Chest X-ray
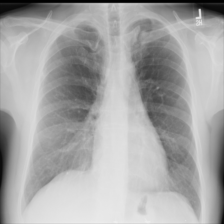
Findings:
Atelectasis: negative
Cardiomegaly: negative
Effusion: negative
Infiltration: negative
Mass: negative
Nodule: negative
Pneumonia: negative
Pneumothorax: negative
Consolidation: negative
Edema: negative
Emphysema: negative
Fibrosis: negative
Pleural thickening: negative
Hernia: negative